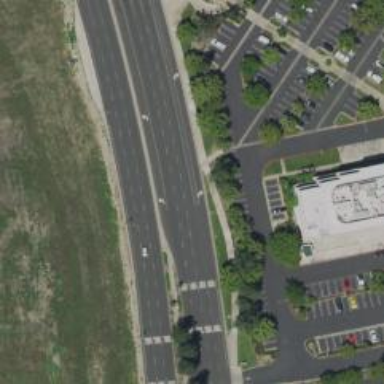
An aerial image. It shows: Primary highway.